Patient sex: F
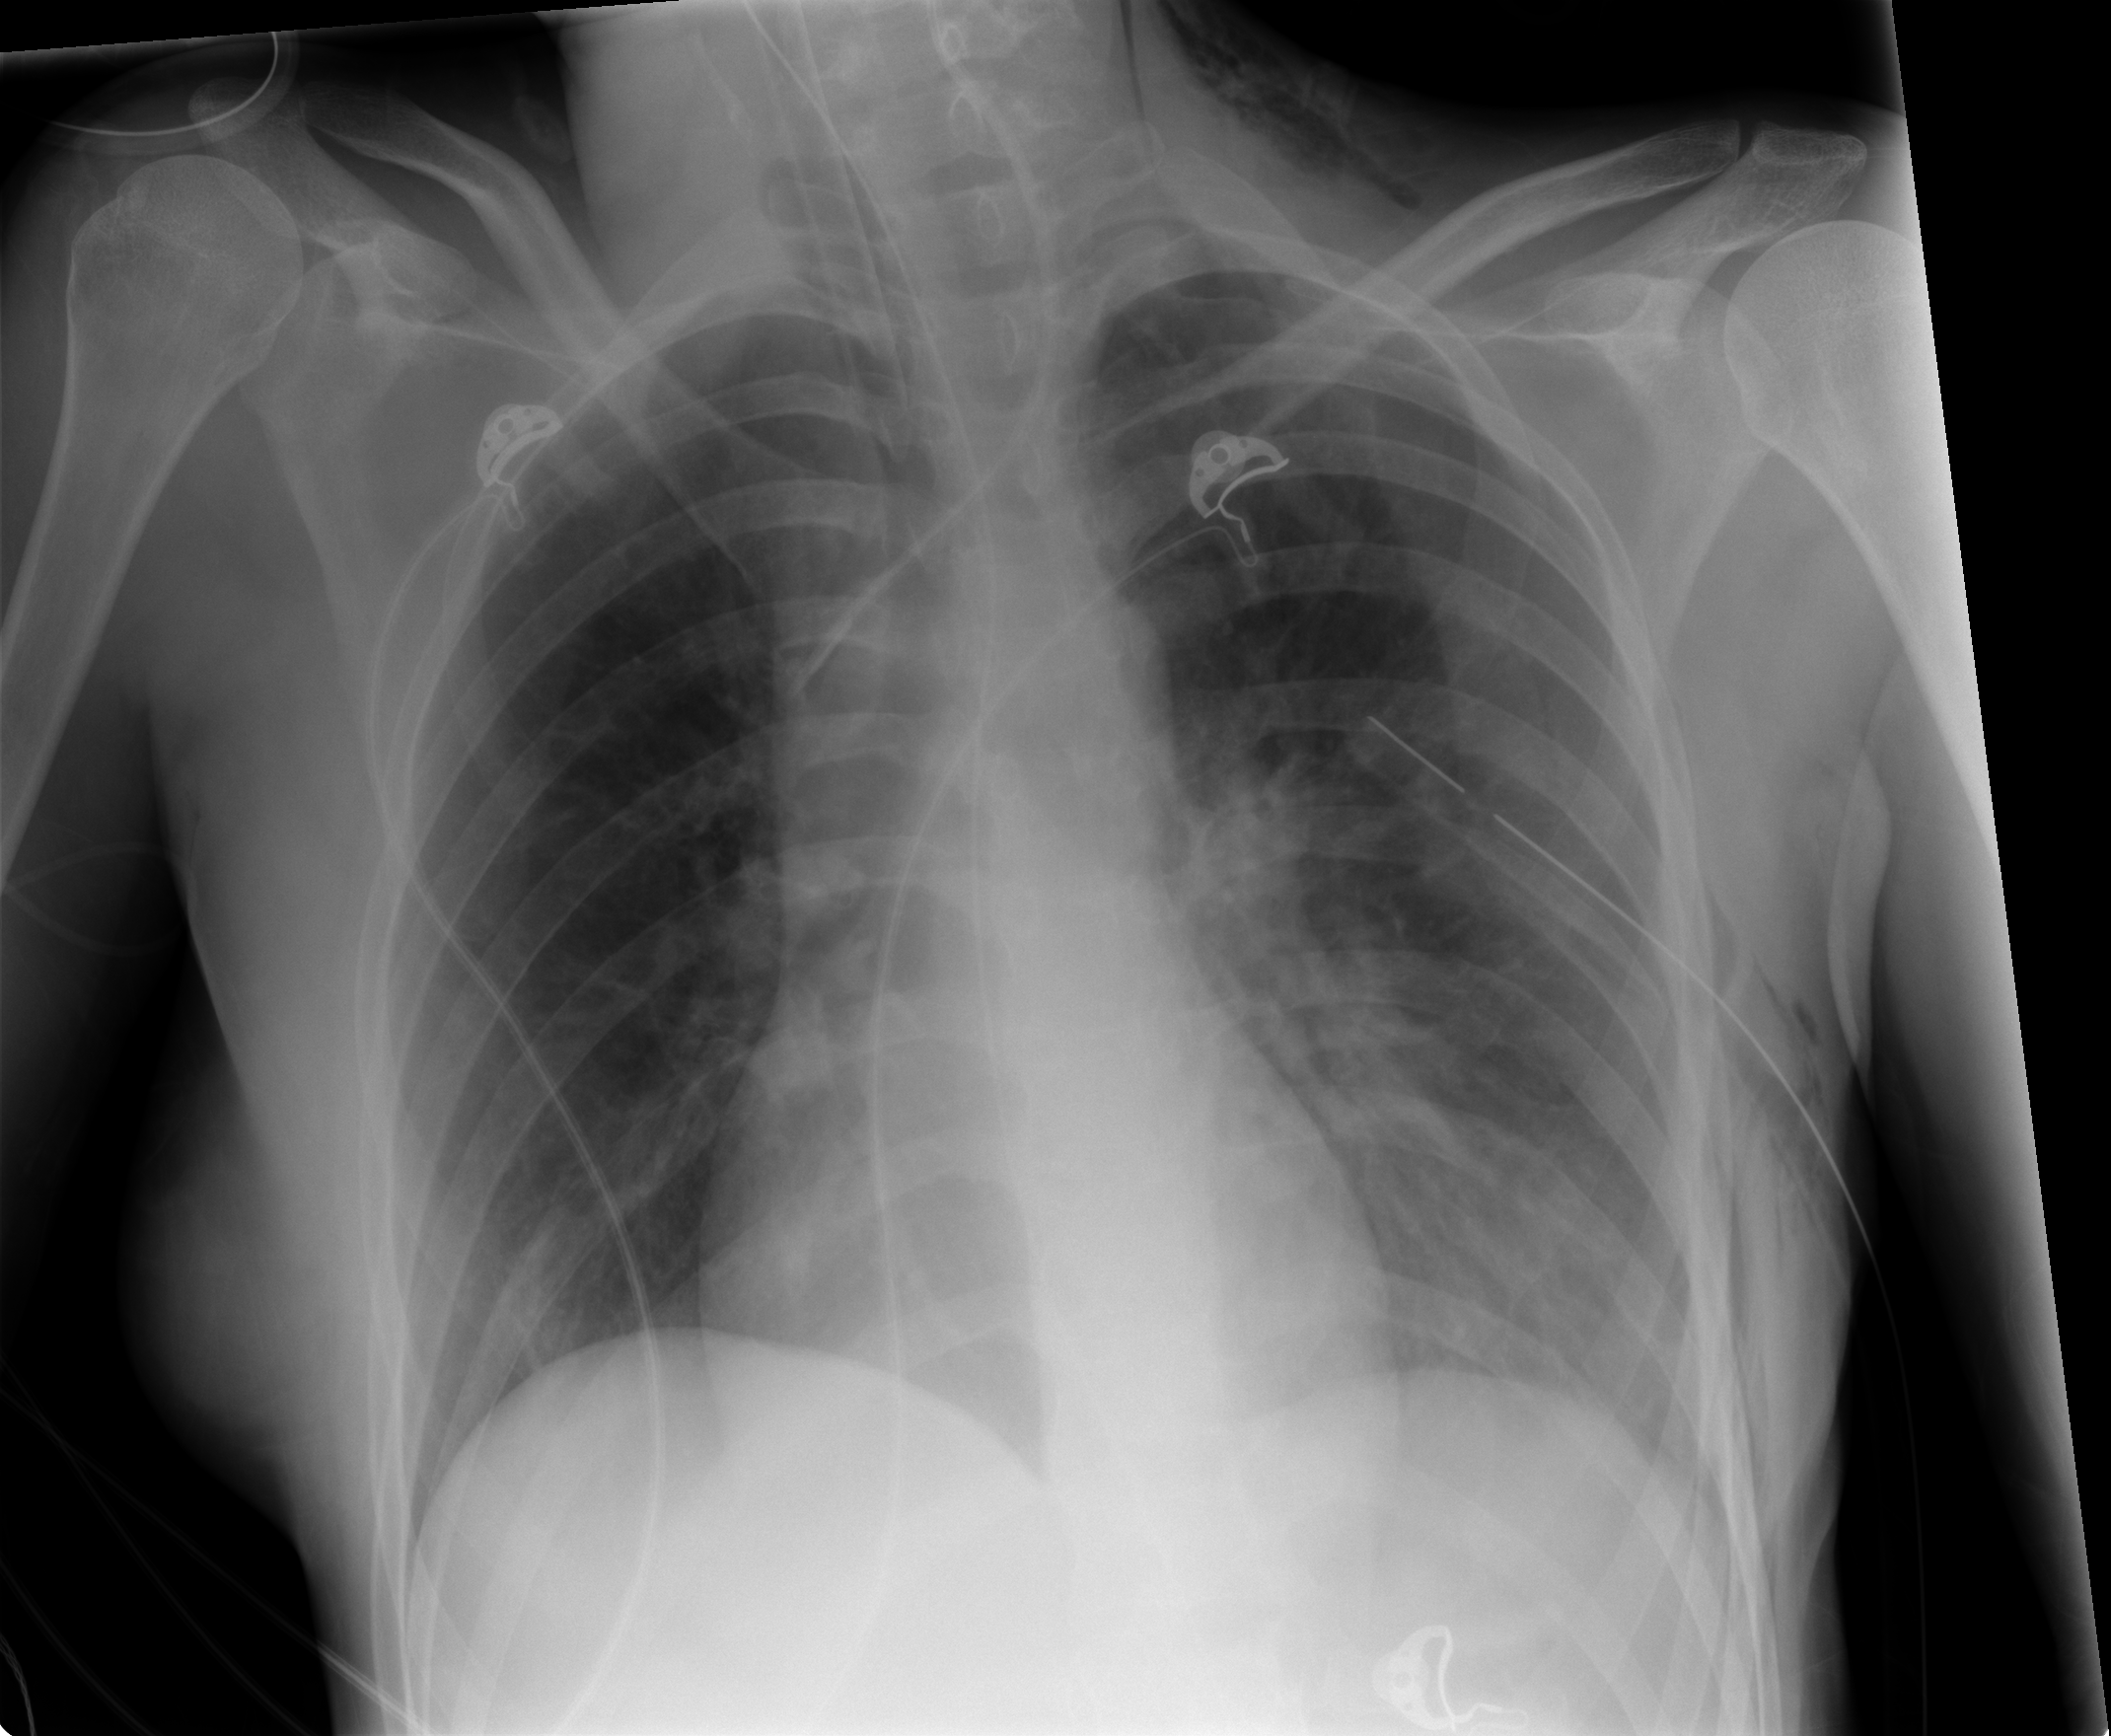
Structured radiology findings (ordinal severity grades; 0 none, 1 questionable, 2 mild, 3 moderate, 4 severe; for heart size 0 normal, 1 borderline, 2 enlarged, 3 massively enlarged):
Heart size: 0
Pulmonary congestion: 0
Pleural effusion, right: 0
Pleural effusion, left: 0
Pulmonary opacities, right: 0
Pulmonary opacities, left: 0
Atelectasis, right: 0
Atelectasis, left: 2